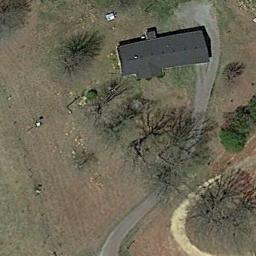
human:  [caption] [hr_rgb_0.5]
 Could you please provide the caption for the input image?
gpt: There is a road next to the sparse residential .

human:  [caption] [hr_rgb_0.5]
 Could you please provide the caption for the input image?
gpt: In a sparse residential area there is a grey house surrounded by open spaces and a few withered trees .

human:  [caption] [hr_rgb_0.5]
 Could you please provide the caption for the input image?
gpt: Here is a gorgeous home with a trail behind and a row of trees in front .

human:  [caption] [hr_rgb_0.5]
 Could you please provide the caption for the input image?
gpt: The sparse residential is on the bare land next to some trees and a road .

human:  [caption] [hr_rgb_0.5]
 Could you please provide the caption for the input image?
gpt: A sparse residential area with some withered trees and a black building .